Interaction volume radius: 10 \u00c5
Interaction volume height: 20 \u00c5
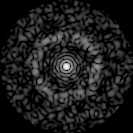
Disorder parameter: 0.8152